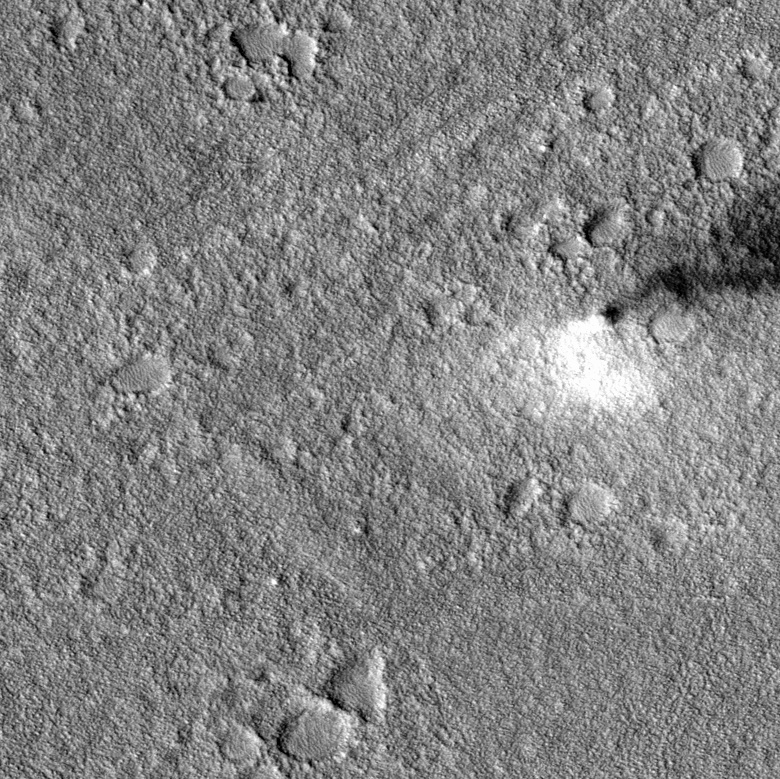
Label: dustdevil